Question: I'm trying to use pygments to add syntax highlighting to my <URL> blog. Now the highlighting works, but it's pitting a weird tint on my code which is best described by looking at the image below.

I'm using the Github syntax stylesheet but that's not what is causing the issue. I know this because I commented out all the CSS that is responsible for highlighting and the tinge is still there.
Anyone know what I can do to fix this issue?
Here is the code that is responsible for what you see in the image:
'''
<div class="span5 columns">
{% highlight ruby %}
# FG2
FactoryGirl.define do
factory :user do
name "Peter Pan"
email "peter@pan.com"
end
factory :team do
name "The A Team"
association :user
end
end
{% endhighlight %}
</div>
'''
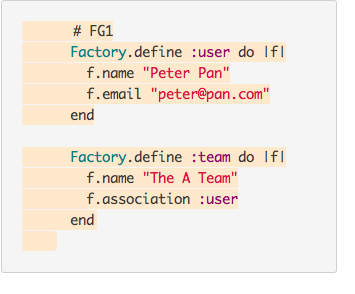
Answer: Fixed it.
I was using the <URL> stylesheet and that was applying the tint to anything wrapped in 'code' blocks.
Not sure why I didn't see that in Developer Tools when I checked before posting but ce la vie.